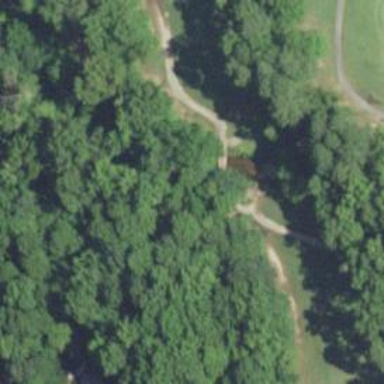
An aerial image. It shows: Path bridge over golf cartpath.